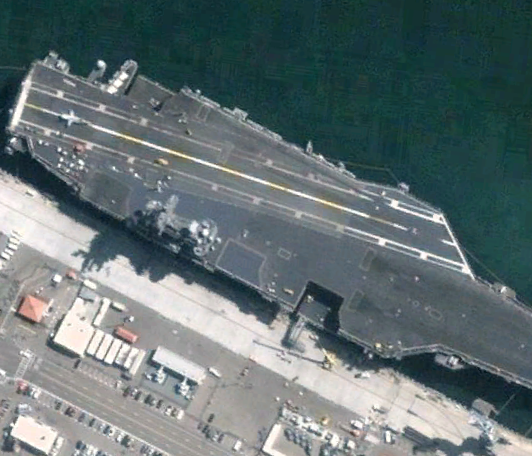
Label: aircraft_carrier